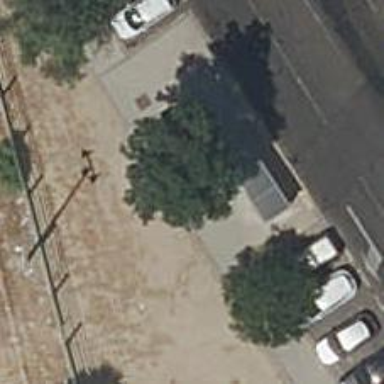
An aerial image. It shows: Bus stop with platform for public transport.